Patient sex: F
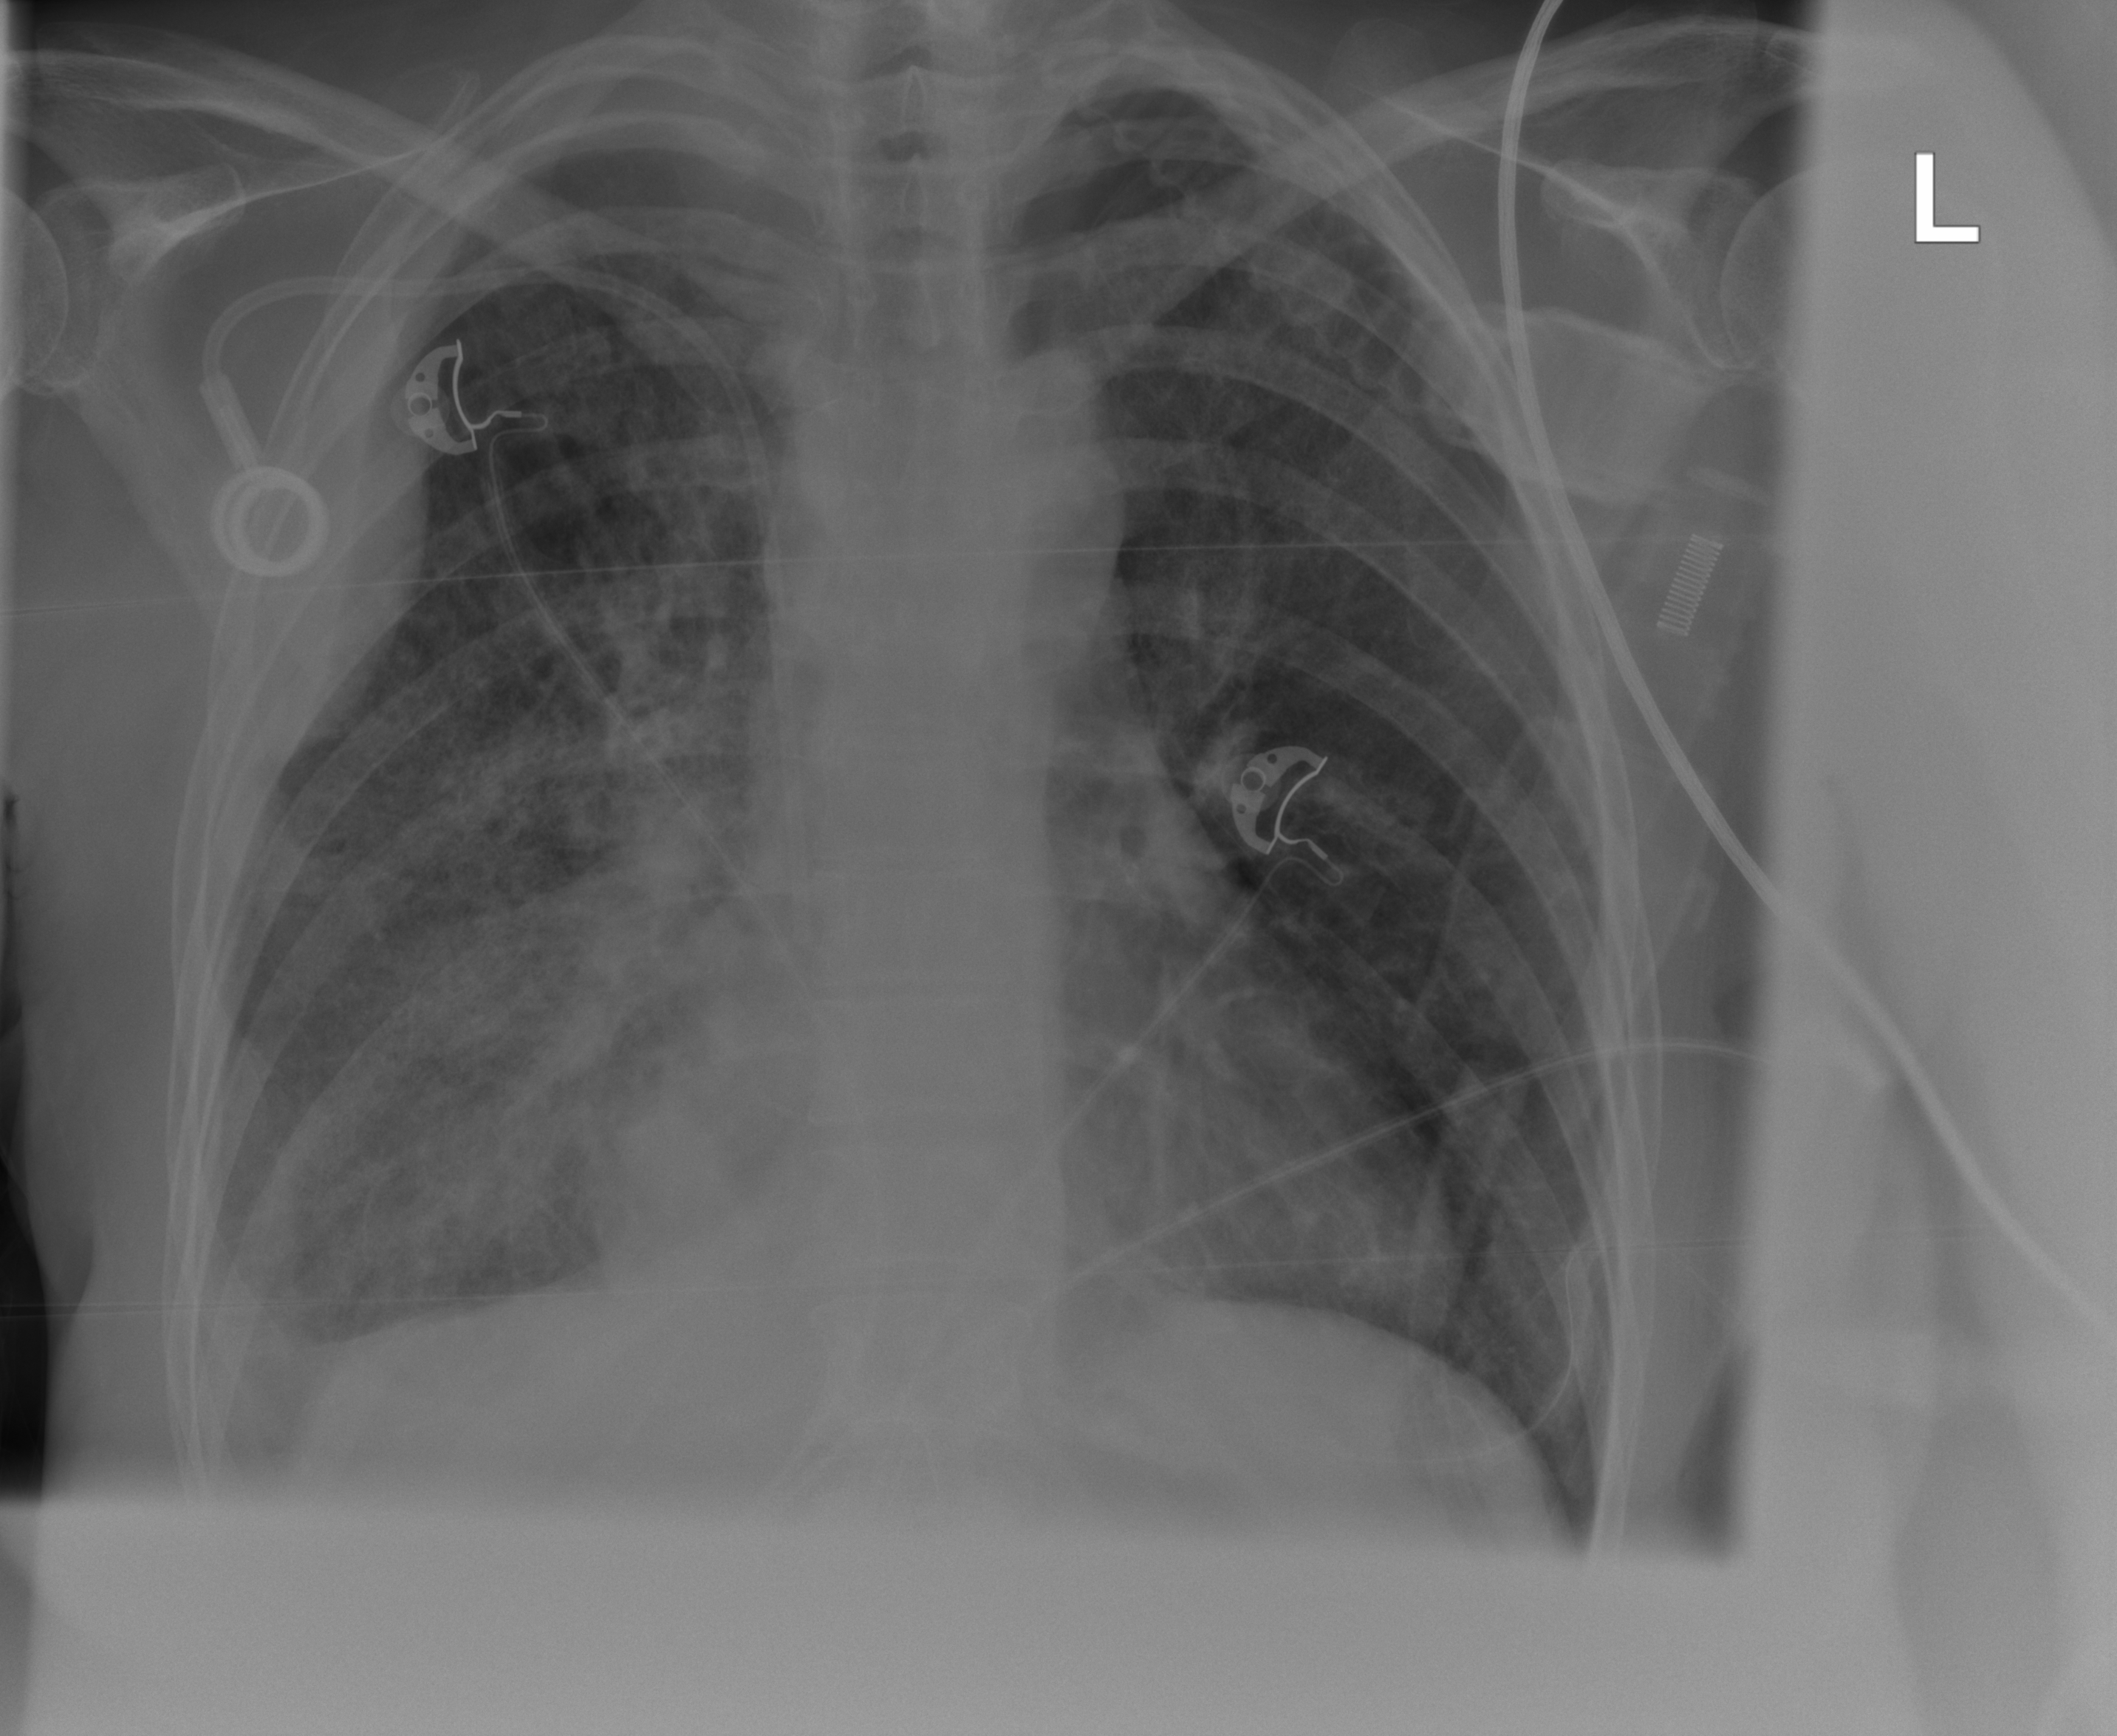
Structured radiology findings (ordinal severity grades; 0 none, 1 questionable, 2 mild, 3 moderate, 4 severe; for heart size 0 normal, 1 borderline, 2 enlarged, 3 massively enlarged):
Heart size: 0
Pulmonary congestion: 0
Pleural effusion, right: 2
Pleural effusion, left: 0
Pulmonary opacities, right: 2
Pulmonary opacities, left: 0
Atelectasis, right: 0
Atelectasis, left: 0